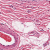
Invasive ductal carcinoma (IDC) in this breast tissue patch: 0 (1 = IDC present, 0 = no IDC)